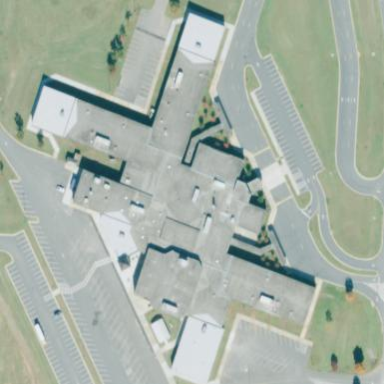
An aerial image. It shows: School building.